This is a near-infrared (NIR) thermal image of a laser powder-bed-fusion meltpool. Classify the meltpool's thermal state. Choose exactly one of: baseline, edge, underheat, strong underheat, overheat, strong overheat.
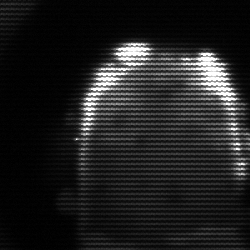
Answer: baseline